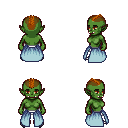
a pixel art fantasy rpg character, female body template, orc, green skin, overskirt, white pants, brunette short mohawk hairstyle, metal boots, four views (front, back, left, right), 2x2 character sprite sheet, small pixel art, hard edges, no anti-aliasing